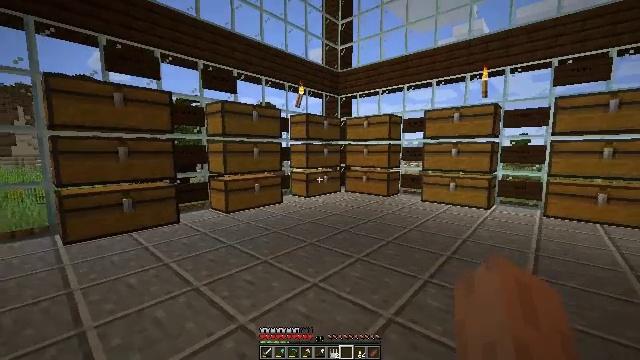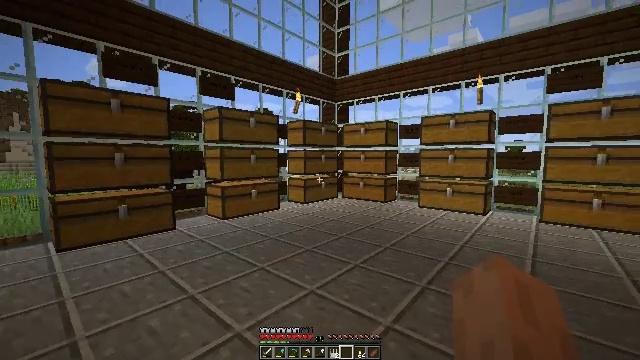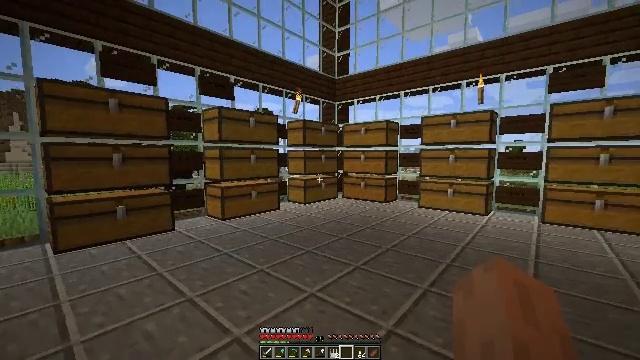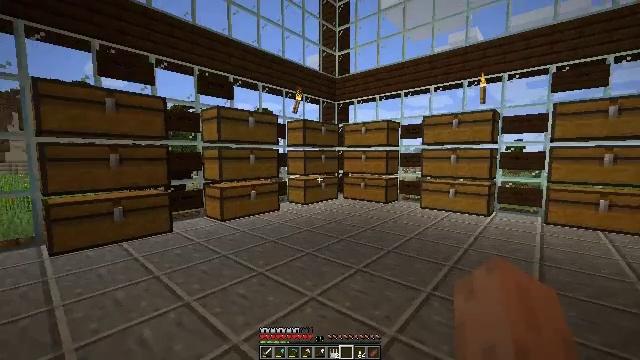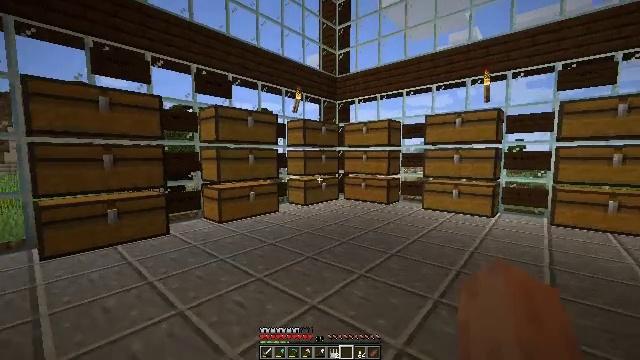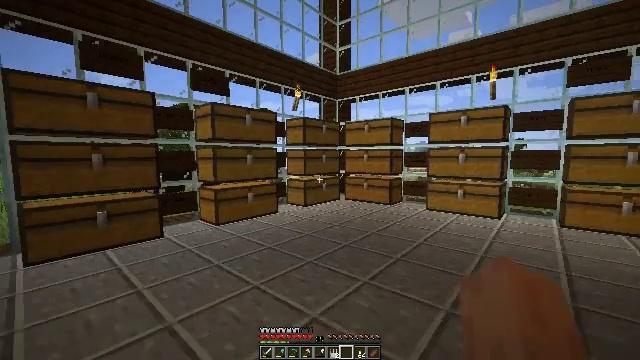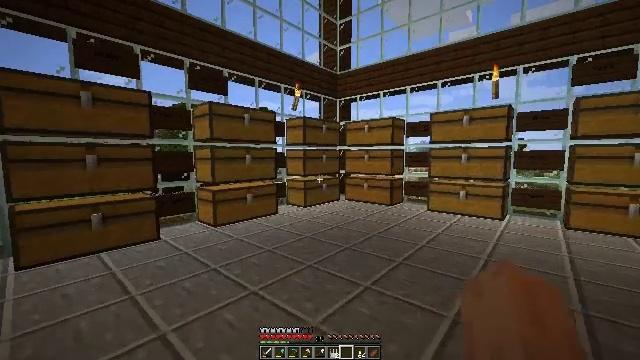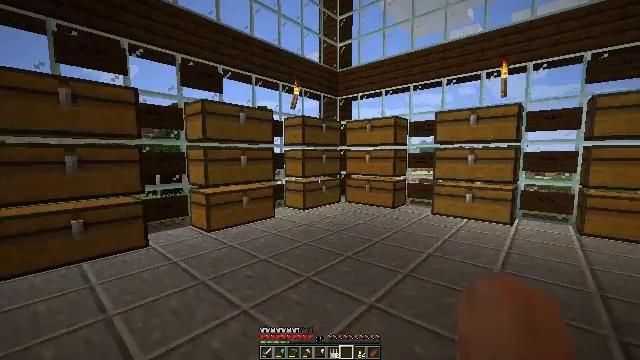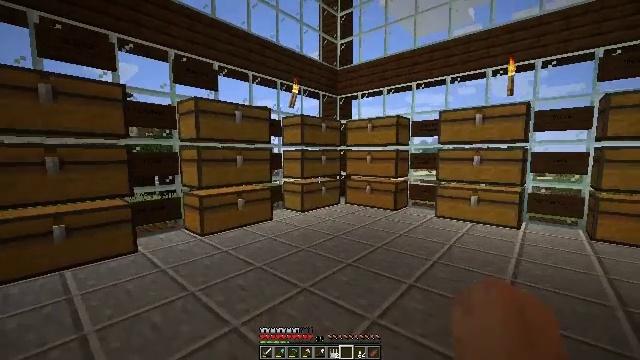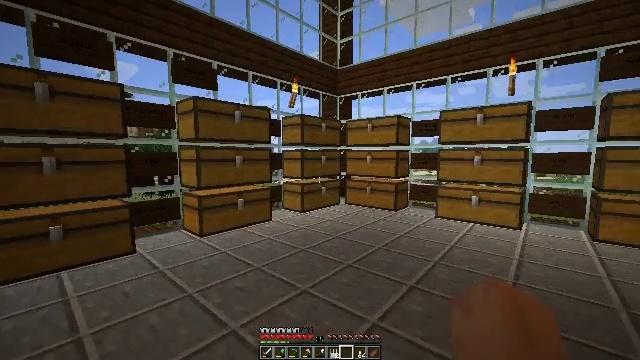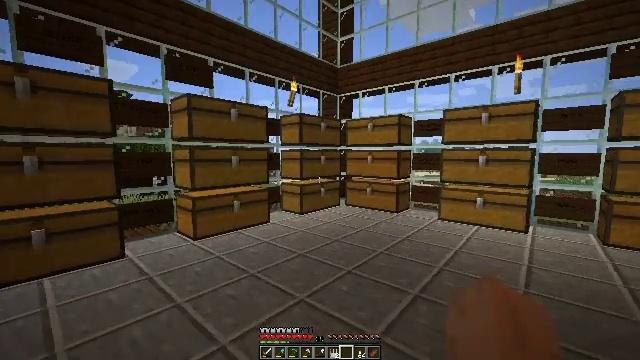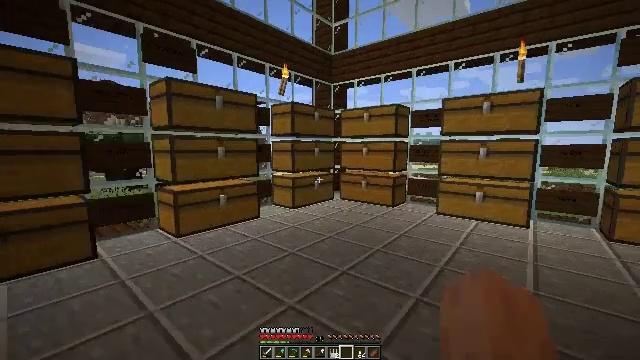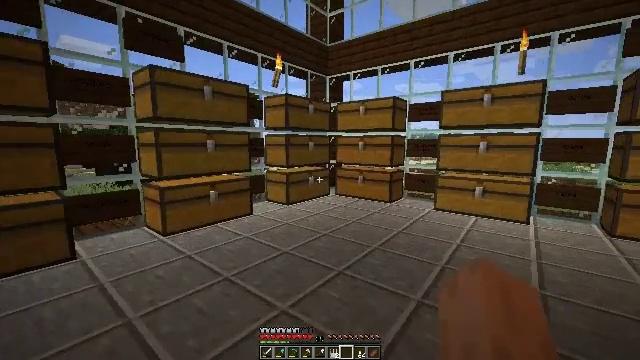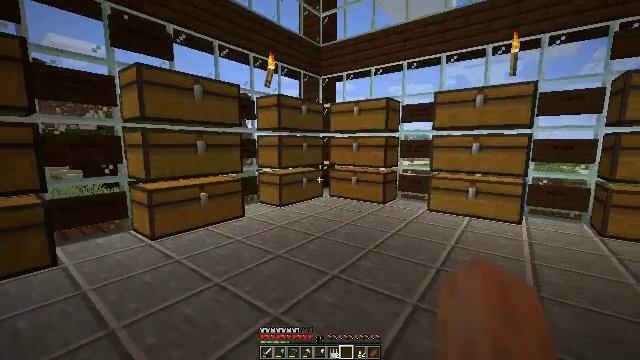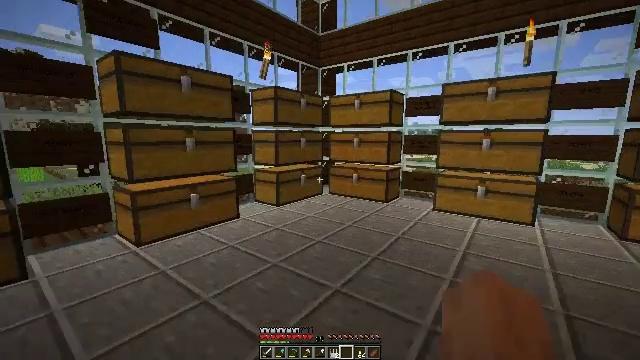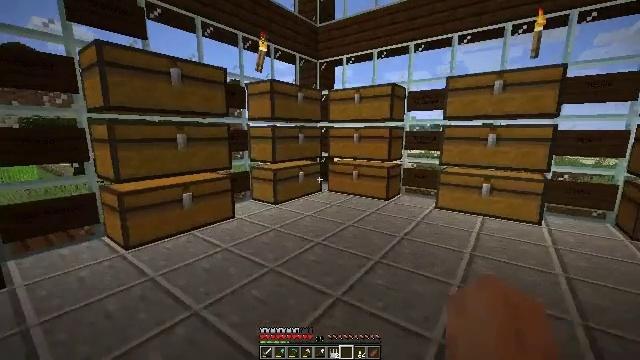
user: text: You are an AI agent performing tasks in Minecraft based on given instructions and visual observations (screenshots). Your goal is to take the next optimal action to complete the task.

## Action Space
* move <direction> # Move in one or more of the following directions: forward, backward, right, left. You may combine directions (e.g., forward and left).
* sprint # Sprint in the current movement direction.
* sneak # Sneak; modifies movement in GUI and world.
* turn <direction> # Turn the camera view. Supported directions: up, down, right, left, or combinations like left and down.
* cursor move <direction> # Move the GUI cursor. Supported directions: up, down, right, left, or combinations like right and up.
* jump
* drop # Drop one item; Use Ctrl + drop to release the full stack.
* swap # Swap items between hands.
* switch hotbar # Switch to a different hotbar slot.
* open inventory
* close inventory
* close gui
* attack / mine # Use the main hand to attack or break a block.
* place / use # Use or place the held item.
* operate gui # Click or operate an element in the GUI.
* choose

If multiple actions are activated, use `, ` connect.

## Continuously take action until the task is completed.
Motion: motion action
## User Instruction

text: Use stone to craft a stone button.
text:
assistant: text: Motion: turn up
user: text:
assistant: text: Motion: move forward
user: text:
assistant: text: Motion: move forward
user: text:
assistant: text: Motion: move forward
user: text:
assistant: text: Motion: move forward
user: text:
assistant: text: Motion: move forward
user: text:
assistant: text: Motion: move forward
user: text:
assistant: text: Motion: move forward
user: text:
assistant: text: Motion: move forward
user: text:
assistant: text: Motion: move forward
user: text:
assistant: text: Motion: move forward, turn right and down
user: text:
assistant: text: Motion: move forward, turn right and down
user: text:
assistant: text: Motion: move forward, turn right
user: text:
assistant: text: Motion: move forward, turn down
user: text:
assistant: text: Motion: move forward, turn down
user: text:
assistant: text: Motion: move forward
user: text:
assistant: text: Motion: move forward
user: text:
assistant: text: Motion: move forward
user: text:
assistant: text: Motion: move forward
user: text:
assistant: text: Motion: move forward
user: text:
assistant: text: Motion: move forward, turn right
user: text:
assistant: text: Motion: move forward, turn right and down
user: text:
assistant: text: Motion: move forward, turn right and down
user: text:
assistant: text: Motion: move forward
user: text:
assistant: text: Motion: move forward
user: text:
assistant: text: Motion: move forward
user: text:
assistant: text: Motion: move forward
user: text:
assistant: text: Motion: move forward
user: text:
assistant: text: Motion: move forward, turn down
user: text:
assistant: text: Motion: move forward